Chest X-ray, PA view. Patient: 41 years old, sex M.
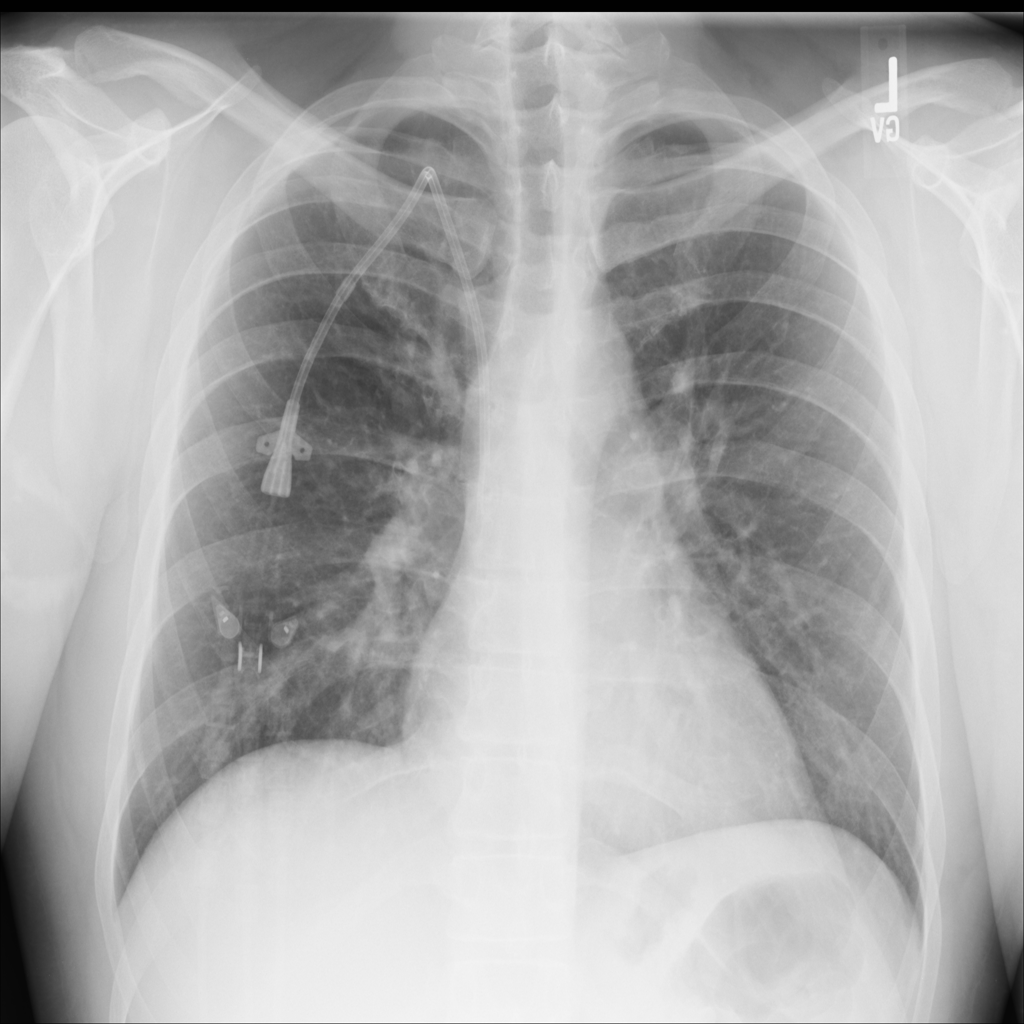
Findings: No Finding